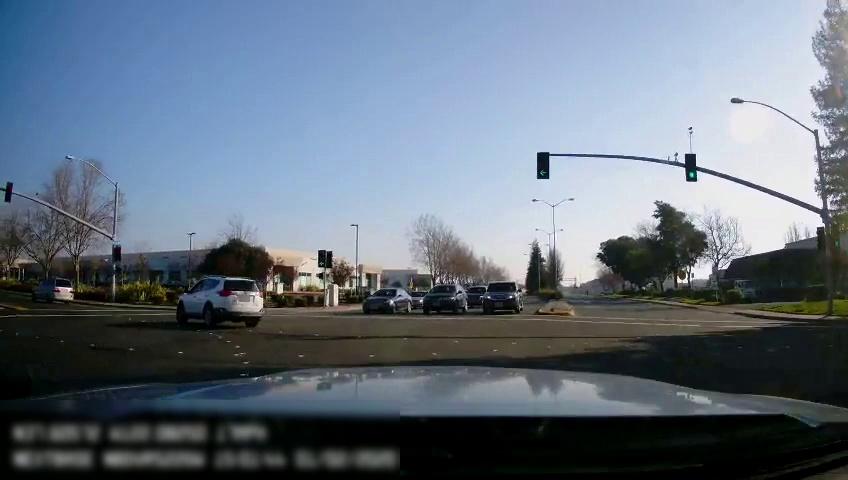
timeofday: Day
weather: Sunny
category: Drivable Space
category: Vehicles | SUV
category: Vehicles | SUV
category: Vehicles | SUV
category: Vehicles | SUV
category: Vehicles | SUV
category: Vehicles | Car
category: Vehicles | Car
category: Lanes | Current Lane
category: Traffic | Lights
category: Traffic | Lights
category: Traffic | Lights
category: Traffic | Lights
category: Traffic | Lights
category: Traffic | Lights
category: Traffic | Lights
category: Traffic | Lights